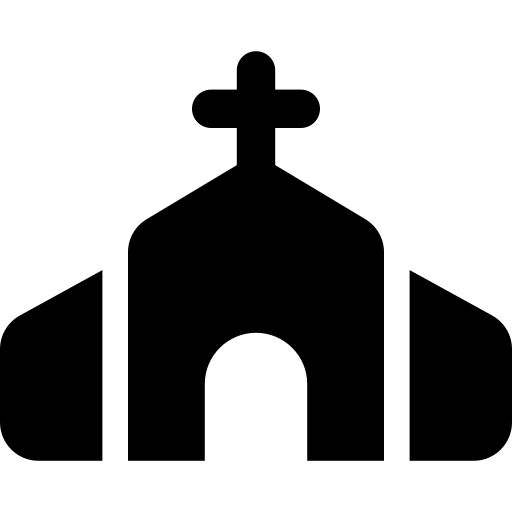
Tags: icon, FontAwesome, fa-icon, solid, church